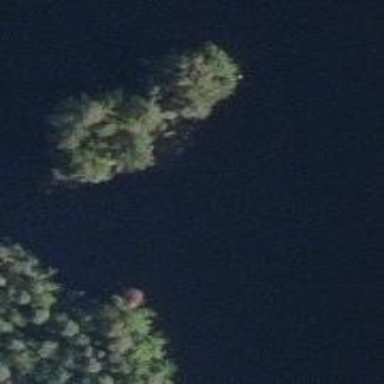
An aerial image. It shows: Islet.